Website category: jobs
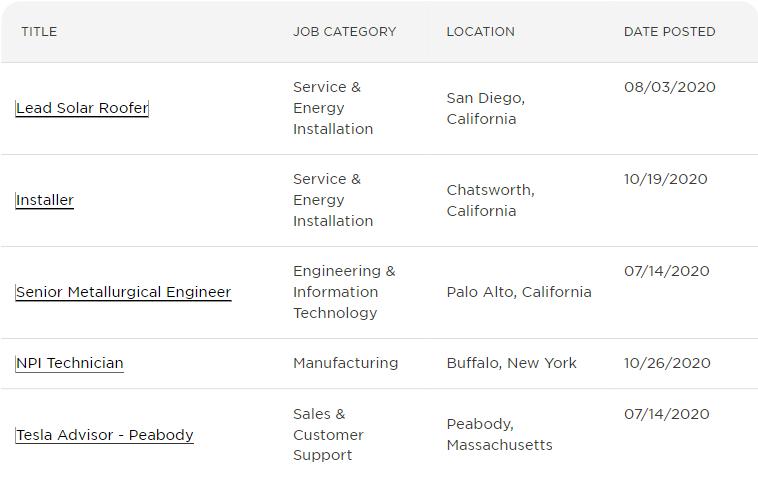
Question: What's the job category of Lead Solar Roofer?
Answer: Service & Energy Installation

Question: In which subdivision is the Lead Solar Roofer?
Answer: Service & Energy Installation

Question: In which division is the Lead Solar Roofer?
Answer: Service & Energy Installation

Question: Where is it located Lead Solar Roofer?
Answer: Service & Energy Installation

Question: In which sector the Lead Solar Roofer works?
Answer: Service & Energy Installation

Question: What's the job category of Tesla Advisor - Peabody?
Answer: Sales & Customer Support

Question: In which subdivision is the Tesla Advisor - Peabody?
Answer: Sales & Customer Support

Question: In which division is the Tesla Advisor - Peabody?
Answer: Sales & Customer Support

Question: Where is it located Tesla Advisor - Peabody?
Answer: Sales & Customer Support

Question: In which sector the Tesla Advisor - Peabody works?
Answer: Sales & Customer Support

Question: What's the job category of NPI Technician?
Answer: Manufacturing

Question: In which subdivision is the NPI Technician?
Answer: Manufacturing

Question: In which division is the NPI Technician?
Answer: Manufacturing

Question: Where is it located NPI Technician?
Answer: Manufacturing

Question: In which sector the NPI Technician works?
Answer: Manufacturing

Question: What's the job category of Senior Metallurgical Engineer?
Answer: Engineering & Information Technology

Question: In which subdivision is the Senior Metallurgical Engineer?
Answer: Engineering & Information Technology

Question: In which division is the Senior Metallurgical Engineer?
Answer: Engineering & Information Technology

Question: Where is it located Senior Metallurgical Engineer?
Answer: Engineering & Information Technology

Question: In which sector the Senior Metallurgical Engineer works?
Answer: Engineering & Information Technology

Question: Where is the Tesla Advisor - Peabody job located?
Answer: Peabody, Massachusetts

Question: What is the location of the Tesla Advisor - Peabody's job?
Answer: Peabody, Massachusetts

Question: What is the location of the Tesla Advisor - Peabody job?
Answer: Peabody, Massachusetts

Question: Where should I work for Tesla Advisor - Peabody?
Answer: Peabody, Massachusetts

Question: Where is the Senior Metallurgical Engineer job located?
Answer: Palo Alto, California

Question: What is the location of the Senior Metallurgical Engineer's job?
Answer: Palo Alto, California

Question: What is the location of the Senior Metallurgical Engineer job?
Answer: Palo Alto, California

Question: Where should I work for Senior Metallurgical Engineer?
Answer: Palo Alto, California

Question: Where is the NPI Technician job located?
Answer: Buffalo, New York

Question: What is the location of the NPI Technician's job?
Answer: Buffalo, New York

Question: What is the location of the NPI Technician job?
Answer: Buffalo, New York

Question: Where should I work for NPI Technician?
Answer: Buffalo, New York

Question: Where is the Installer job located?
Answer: Chatsworth, California

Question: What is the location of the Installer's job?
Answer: Chatsworth, California

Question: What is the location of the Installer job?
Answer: Chatsworth, California

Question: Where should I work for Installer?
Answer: Chatsworth, California

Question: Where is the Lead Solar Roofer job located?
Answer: San Diego, California

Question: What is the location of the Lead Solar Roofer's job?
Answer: San Diego, California

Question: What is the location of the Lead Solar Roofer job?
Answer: San Diego, California

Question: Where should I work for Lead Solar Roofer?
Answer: San Diego, California

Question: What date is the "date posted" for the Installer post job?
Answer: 10/19/2020

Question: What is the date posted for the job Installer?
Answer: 10/19/2020

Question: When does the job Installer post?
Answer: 10/19/2020

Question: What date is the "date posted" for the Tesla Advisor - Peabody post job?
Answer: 07/14/2020

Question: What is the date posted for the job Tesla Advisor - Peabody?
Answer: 07/14/2020

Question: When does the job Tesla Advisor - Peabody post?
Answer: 07/14/2020

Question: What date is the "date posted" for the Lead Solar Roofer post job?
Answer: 08/03/2020

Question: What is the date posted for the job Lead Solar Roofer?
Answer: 08/03/2020

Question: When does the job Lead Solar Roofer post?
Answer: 08/03/2020

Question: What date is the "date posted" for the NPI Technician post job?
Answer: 10/26/2020

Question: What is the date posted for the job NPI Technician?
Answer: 10/26/2020

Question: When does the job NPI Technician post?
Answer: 10/26/2020

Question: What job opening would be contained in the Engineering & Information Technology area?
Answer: Senior Metallurgical Engineer

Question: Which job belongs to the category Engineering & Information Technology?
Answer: Senior Metallurgical Engineer

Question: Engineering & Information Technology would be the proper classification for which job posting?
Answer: Senior Metallurgical Engineer

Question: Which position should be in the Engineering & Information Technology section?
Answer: Senior Metallurgical Engineer

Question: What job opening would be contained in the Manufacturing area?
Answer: NPI Technician

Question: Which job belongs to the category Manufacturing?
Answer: NPI Technician

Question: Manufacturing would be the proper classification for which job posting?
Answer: NPI Technician

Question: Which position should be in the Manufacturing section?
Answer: NPI Technician

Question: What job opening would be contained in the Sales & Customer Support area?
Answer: Tesla Advisor - Peabody

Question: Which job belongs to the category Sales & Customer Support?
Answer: Tesla Advisor - Peabody

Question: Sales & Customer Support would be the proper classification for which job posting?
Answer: Tesla Advisor - Peabody

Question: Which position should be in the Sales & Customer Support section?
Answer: Tesla Advisor - Peabody